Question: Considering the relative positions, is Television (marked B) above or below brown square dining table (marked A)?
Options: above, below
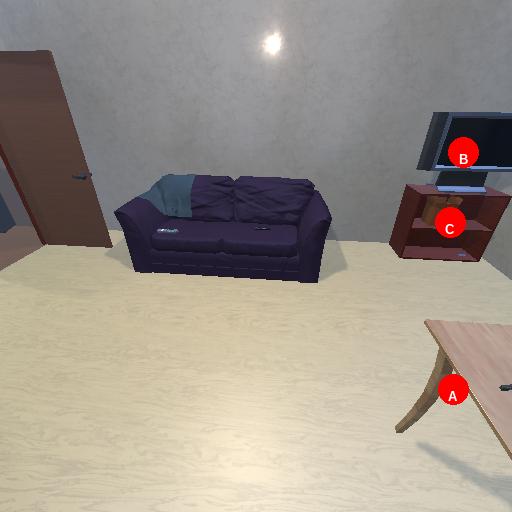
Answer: above